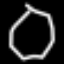
Label: octagon